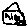
Label: house